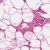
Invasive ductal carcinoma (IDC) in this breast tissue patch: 0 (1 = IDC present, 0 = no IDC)